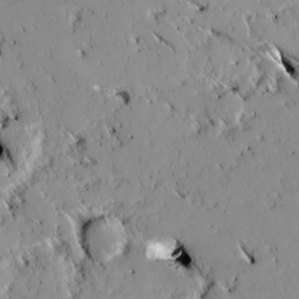
Label: non_frost